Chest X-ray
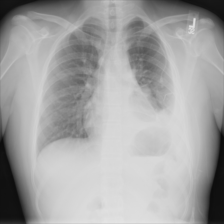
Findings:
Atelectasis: positive
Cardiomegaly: negative
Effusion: positive
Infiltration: positive
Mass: positive
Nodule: negative
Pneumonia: negative
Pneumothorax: negative
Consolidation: negative
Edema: negative
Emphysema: negative
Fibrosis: negative
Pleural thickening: negative
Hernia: negative